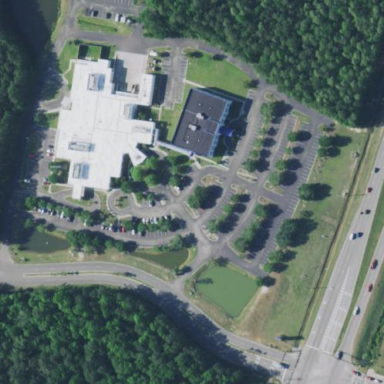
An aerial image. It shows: Healthcare facility identified as hospital.